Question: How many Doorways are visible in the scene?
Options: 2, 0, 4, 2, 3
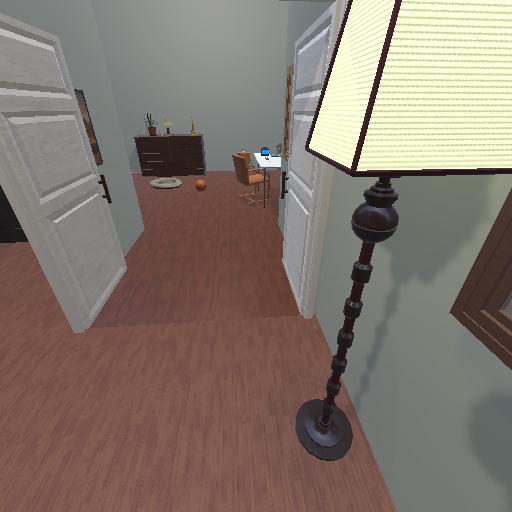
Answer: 2